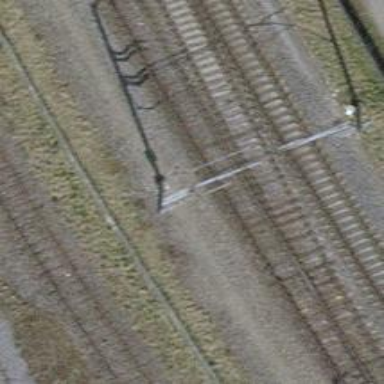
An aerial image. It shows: Rail siding with electrified tracks using contact line.